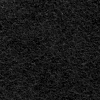
Atmospheric dust classification: not_dusty